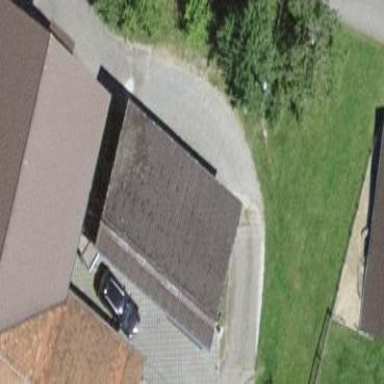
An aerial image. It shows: Shed building.